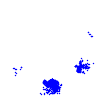
Particle: electron